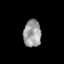
Tissue: skin
Cell type: Epithelial cells
Senescence score: 0.2474
Nuclear area (px): 469
Mean DAPI intensity: 156.768